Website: macys
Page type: customer-info-address
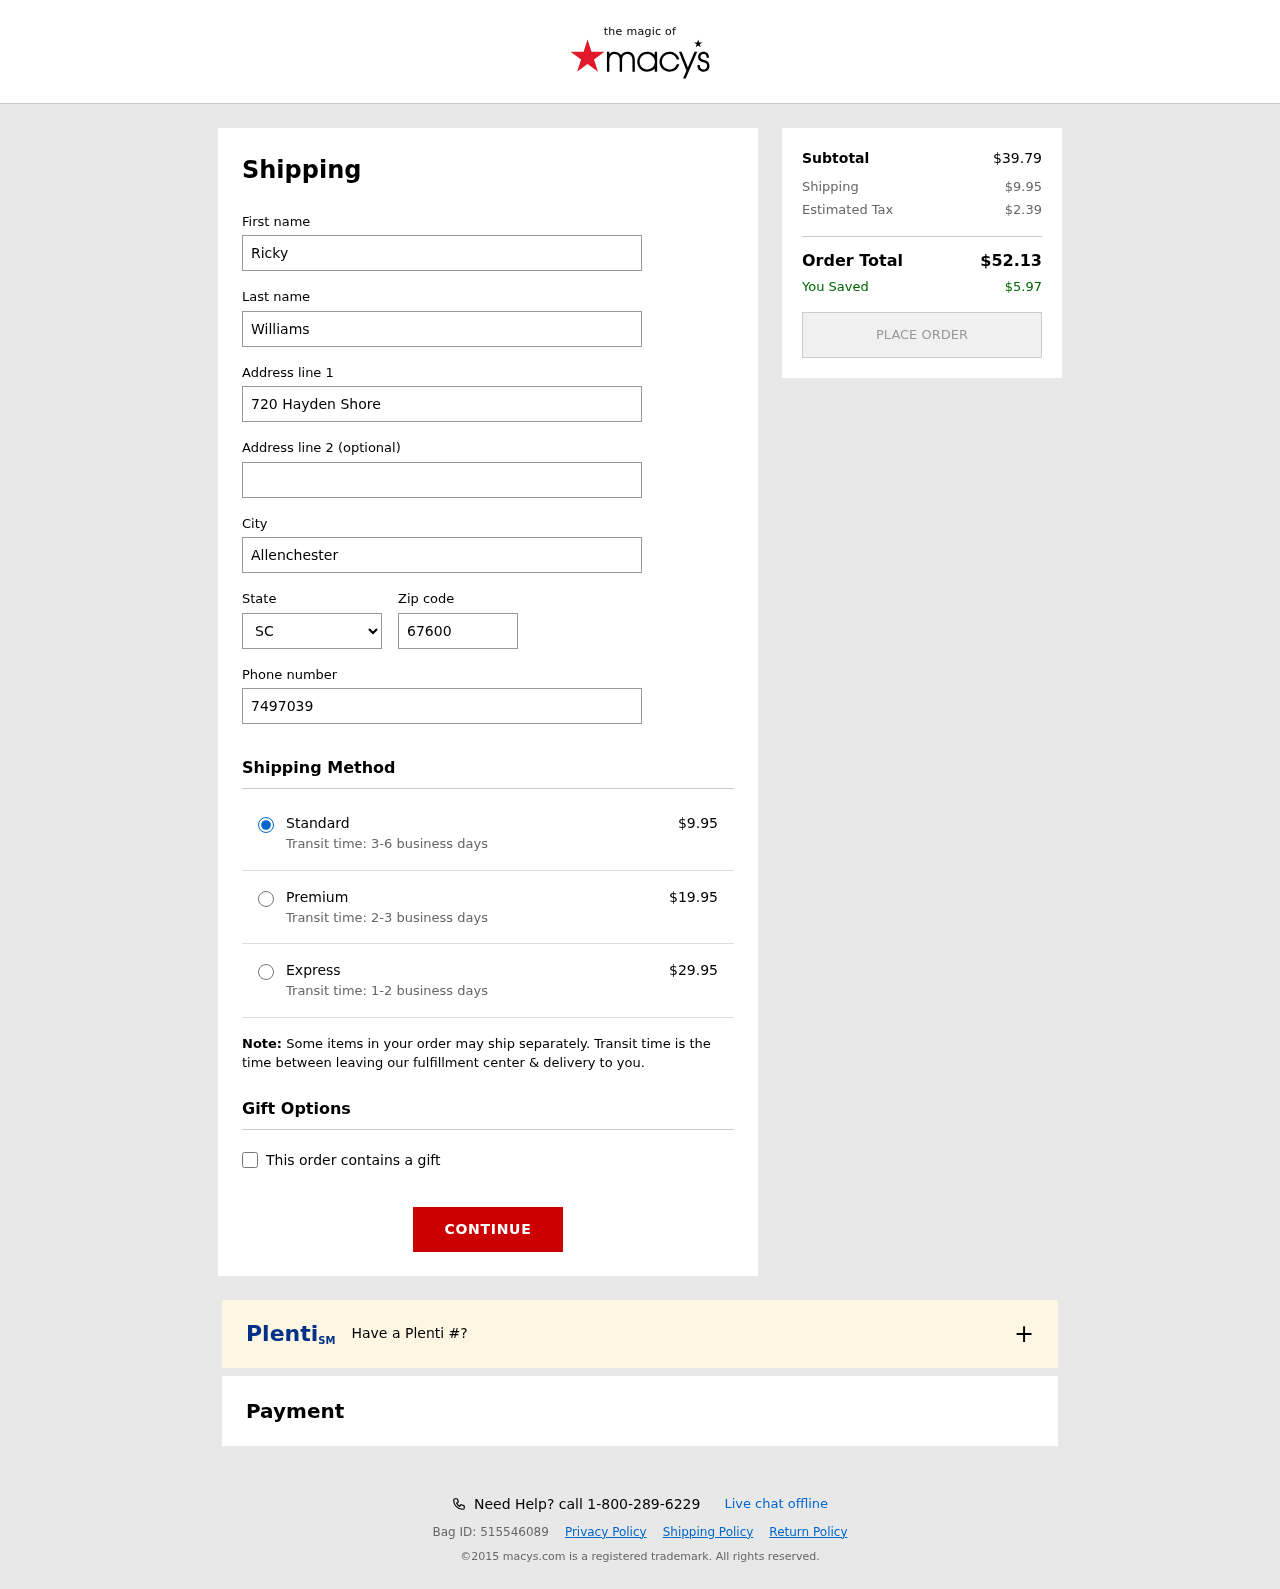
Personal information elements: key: PII_CITY
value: Allenchester
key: PII_FIRSTNAME
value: Ricky
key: PII_LASTNAME
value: Williams
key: PII_PHONE
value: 7497039422
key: PII_POSTCODE
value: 67600
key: PII_STATE_ABBR
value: SC
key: PII_STREET
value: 720 Hayden Shore
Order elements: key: ORDER_SHIPPING_COST
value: $9.95
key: ORDER_SHIPPING_COST_PREMIUM
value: $19.95
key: ORDER_SHIPPING_COST_EXPRESS
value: $29.95
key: ORDER_SUBTOTAL
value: $39.79
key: ORDER_TAX
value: $2.39
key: ORDER_TOTAL
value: $52.13
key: ORDER_SAVINGS
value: $5.97